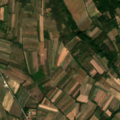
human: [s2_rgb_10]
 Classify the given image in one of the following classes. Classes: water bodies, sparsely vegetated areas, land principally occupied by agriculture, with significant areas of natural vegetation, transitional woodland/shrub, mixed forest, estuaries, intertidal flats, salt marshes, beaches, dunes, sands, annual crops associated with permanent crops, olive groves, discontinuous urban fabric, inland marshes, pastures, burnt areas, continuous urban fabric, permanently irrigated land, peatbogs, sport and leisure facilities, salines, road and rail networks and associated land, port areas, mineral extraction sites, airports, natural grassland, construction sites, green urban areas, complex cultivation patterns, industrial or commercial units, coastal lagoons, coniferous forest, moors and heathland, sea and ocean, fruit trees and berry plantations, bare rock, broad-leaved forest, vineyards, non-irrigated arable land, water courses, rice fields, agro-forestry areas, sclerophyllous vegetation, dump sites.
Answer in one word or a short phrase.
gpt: discontinuous urban fabric, complex cultivation patterns, land principally occupied by agriculture, with significant areas of natural vegetation, broad-leaved forest